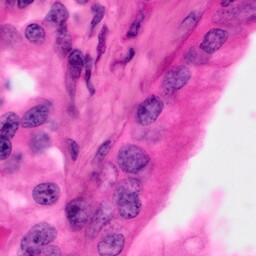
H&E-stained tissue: Pancreatic